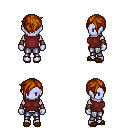
a pixel art fantasy rpg character, female body template, dark elf, purple skin, maroon sleeveless shirt, metal pants, brunette pixie cut hairstyle, cloth bracers, brown slippers, four views (front, back, left, right), 2x2 character sprite sheet, small pixel art, hard edges, no anti-aliasing